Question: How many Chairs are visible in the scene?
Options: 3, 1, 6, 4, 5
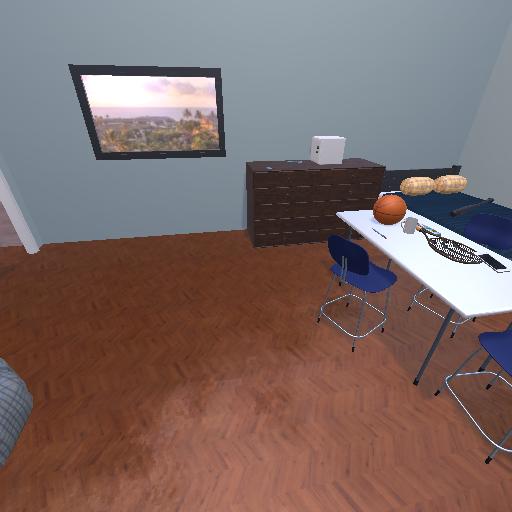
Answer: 3